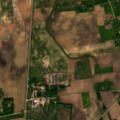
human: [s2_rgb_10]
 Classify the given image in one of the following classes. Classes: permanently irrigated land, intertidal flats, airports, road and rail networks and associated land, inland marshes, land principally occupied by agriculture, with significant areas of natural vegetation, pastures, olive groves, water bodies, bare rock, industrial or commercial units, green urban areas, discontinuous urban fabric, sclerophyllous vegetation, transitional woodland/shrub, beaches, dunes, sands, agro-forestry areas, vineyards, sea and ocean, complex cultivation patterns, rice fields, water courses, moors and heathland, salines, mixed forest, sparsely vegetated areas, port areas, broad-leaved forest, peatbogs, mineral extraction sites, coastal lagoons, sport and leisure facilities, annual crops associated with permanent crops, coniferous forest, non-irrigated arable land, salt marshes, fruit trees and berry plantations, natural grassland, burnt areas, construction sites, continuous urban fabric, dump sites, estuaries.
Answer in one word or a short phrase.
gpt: industrial or commercial units, non-irrigated arable land, complex cultivation patterns